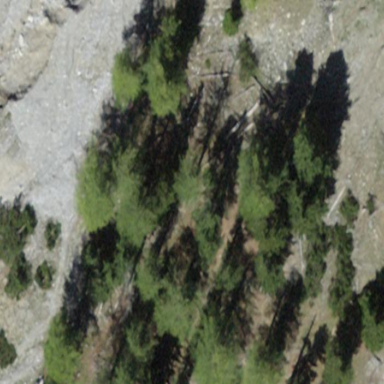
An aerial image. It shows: Forest area.